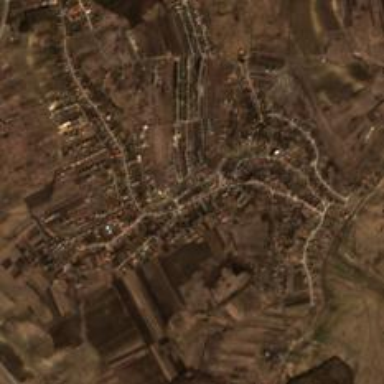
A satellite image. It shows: Village.